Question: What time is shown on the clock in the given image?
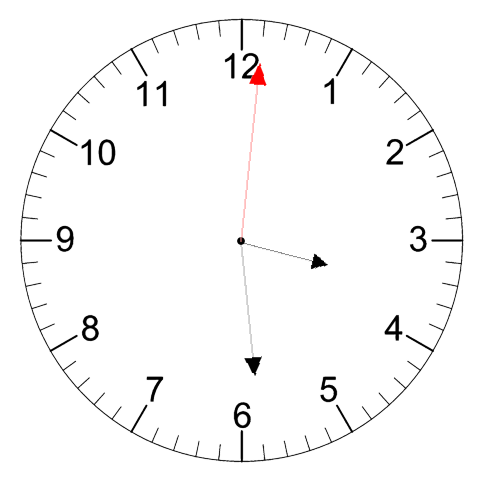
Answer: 03:29:01